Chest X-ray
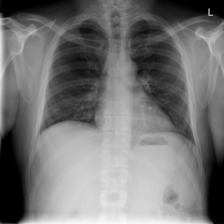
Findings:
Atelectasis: negative
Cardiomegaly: negative
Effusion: negative
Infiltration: negative
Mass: negative
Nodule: negative
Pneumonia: negative
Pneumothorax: negative
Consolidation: negative
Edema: negative
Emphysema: negative
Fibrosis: negative
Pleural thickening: negative
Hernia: negative